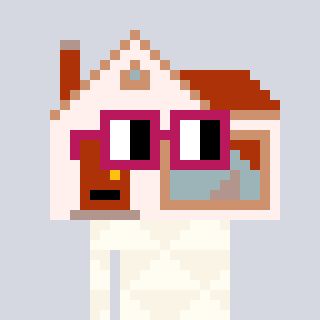
a pixel art character with square dark red glasses, a house-shaped head and a grayscale-colored body on a cool background